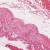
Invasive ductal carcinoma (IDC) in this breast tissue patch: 0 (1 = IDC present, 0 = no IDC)